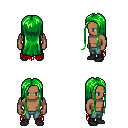
a pixel art fantasy rpg character, male body template, human, dark skin, red tattered cape, teal pants, green extra-long hairstyle, black shoes, four views (front, back, left, right), 2x2 character sprite sheet, small pixel art, hard edges, no anti-aliasing